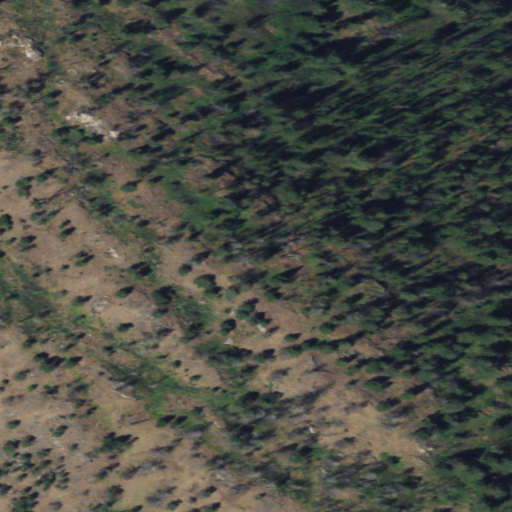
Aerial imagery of mountain in Washington named Wright Mountain containing grassland, evergreen forest, and shrub